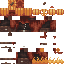
A male human skin with medium skin, wearing brown long hair dressed in a yellow hoodie and brown pants, featuring a closed mouth.